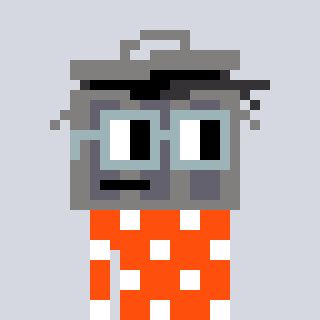
a pixel art character with square dark gray glasses, a trashcan-shaped head and a orange-colored body on a cool background